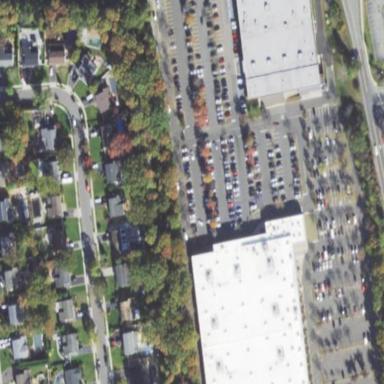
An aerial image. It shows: Retail area.